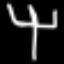
Label: fork